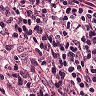
Metastatic tissue present: no